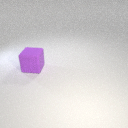
large purple rubber cube